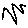
Label: zigzag